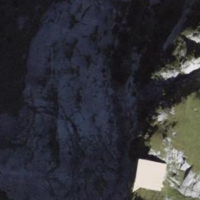
EUNIS habitat code: 25
Species observed at this site:
Leontopodium nivale